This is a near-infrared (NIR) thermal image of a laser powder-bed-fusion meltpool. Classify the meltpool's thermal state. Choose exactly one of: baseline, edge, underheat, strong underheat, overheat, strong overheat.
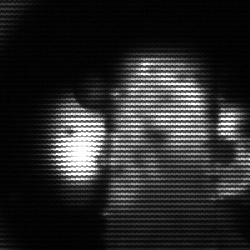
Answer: strong underheat